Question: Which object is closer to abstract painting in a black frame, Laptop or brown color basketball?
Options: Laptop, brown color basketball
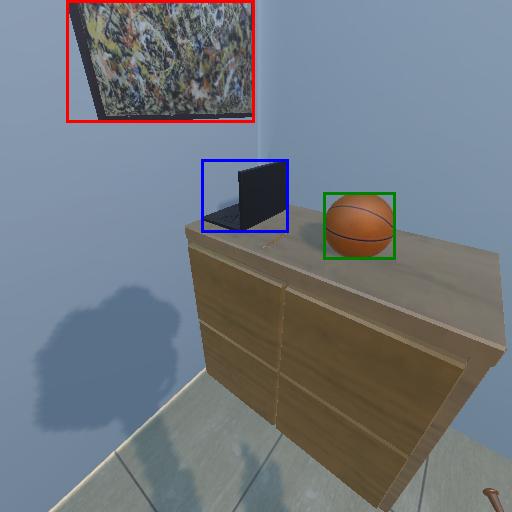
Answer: Laptop